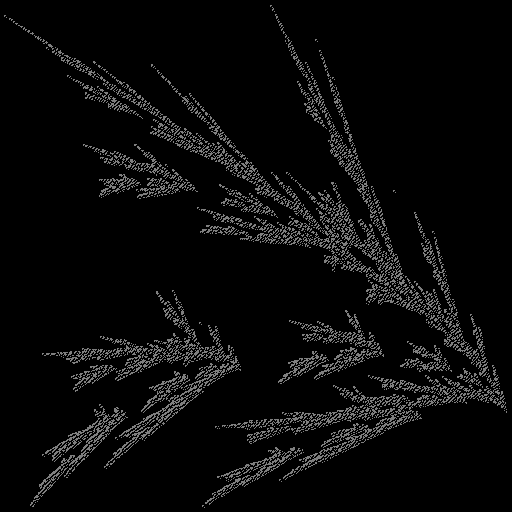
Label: filmyfern